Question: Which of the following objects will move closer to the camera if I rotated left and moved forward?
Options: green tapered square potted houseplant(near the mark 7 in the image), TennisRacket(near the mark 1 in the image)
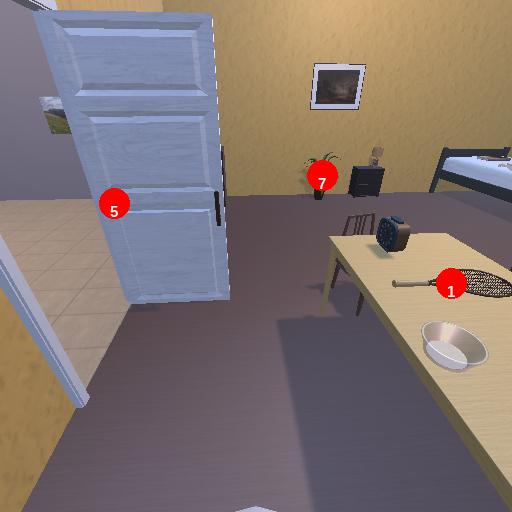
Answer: green tapered square potted houseplant(near the mark 7 in the image)